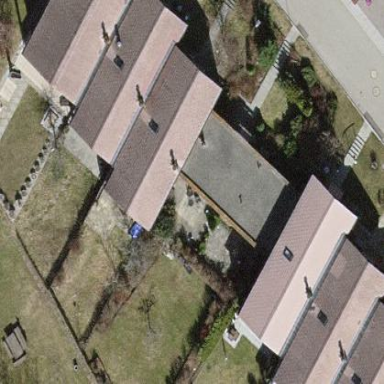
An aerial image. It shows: House with flat roof.